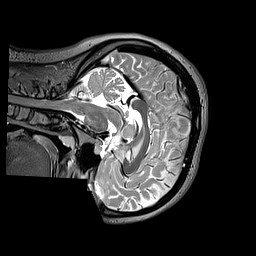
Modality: T2w
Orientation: sagittal
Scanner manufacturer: siemens
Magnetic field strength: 3 T
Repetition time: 3.2 s
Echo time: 0.406 s